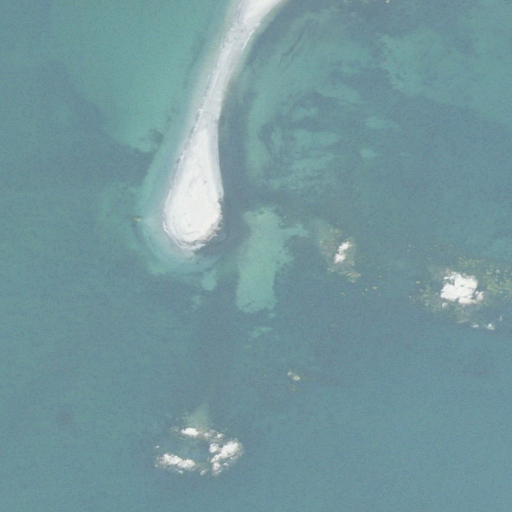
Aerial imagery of cape in Rhode Island named Sakonnet Point containing open water, barren land, and herbaceous wetlands